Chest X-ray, PA view. Patient: 63 years old, sex F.
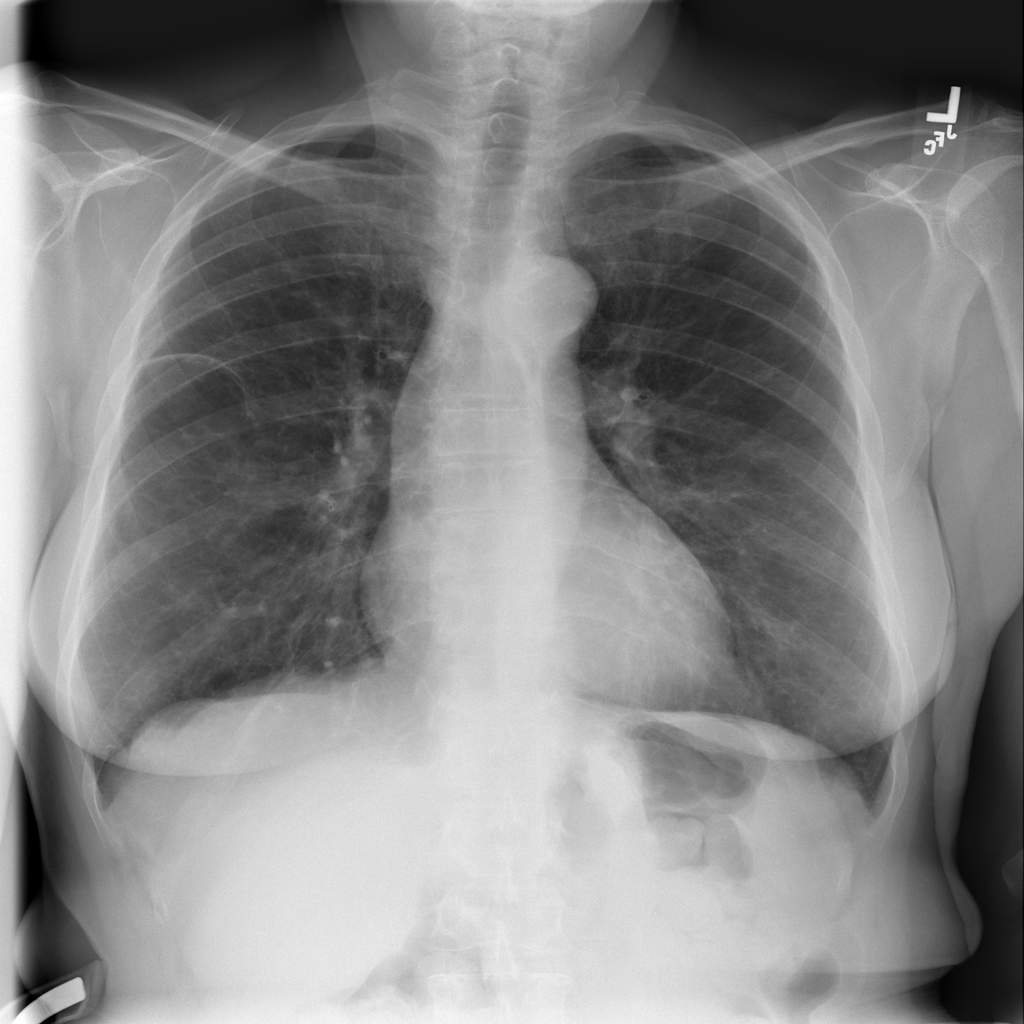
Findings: No Finding